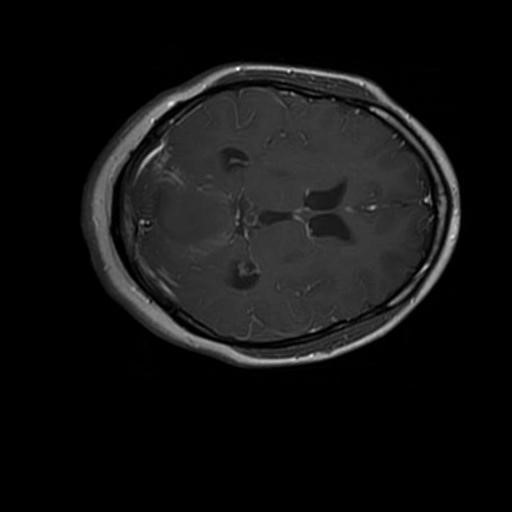
Label: brain_glioma